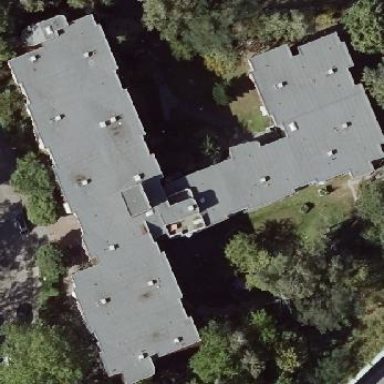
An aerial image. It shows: Image showing building with apartments.